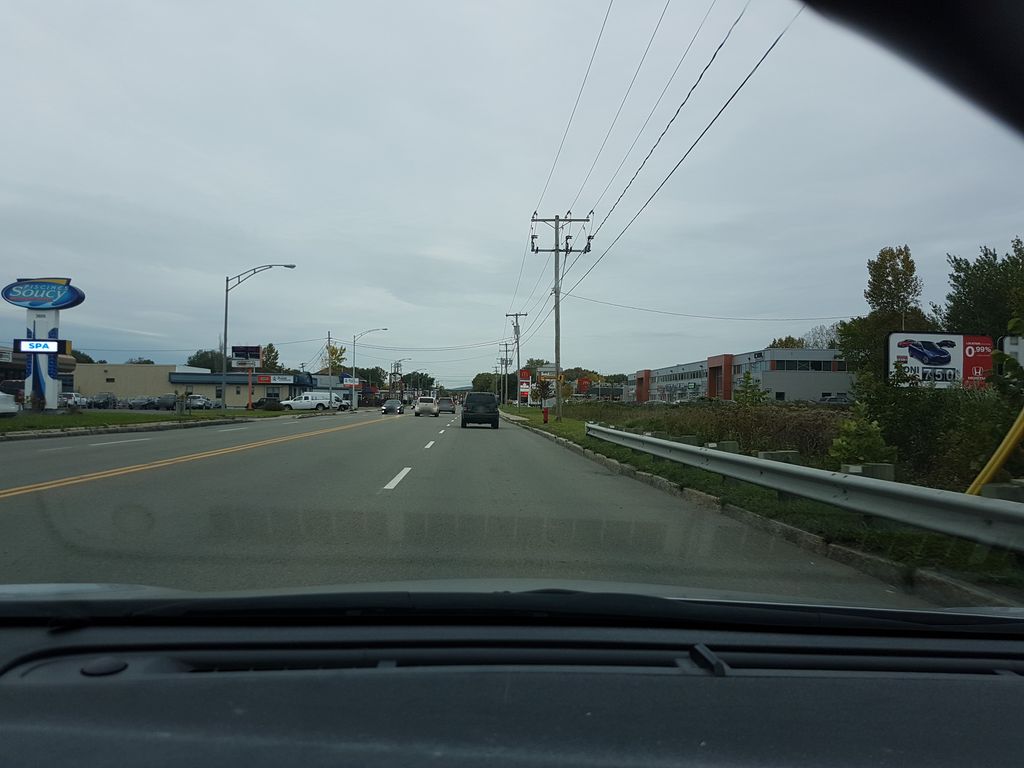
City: quebec_city